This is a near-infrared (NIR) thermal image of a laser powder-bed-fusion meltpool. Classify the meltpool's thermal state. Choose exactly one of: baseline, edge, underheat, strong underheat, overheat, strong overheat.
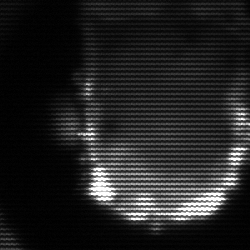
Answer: baseline